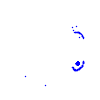
Particle: pion